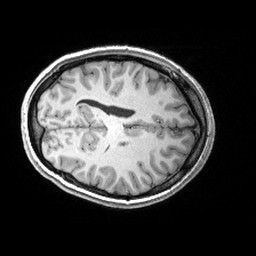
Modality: T1w
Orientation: axial
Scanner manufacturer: siemens
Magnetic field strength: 3 T
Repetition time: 2.53 s
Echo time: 0.00299 s